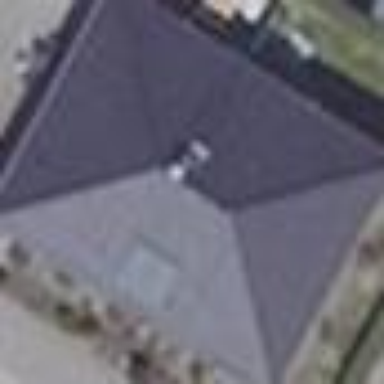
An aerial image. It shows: Building with hipped roof that is oriented along its structure.